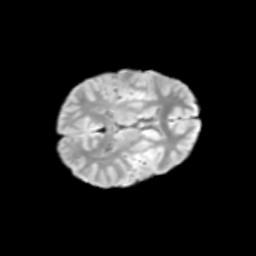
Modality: T2w
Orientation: axial
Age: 9
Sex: male
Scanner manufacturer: siemens
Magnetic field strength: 3 T
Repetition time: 3.8 s
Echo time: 0.07 s